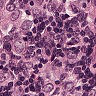
Metastatic tissue present: yes